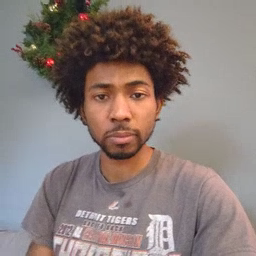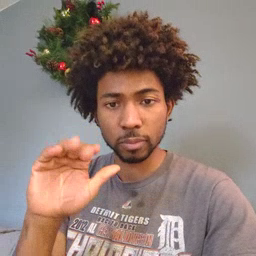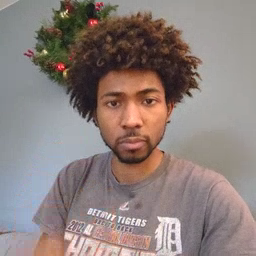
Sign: bye